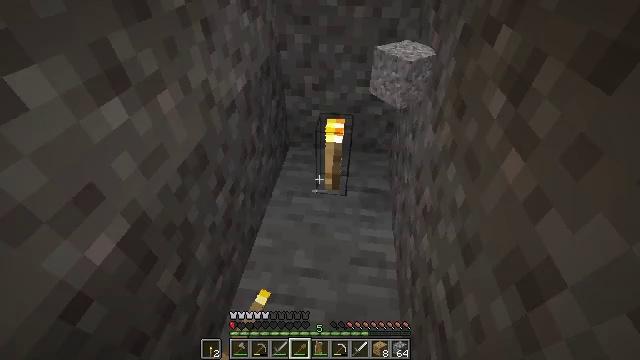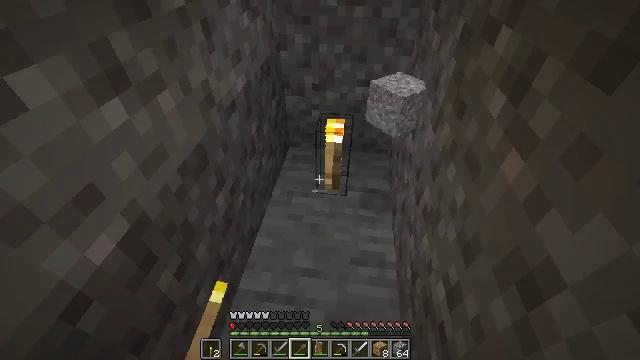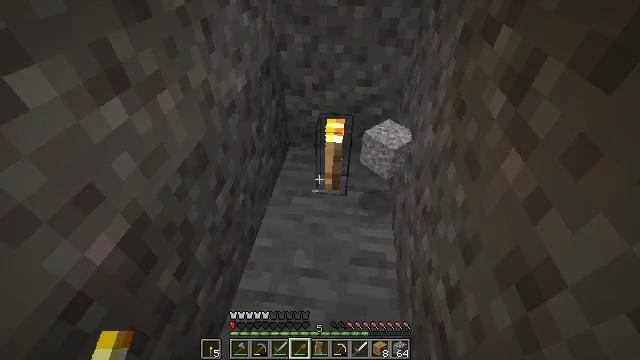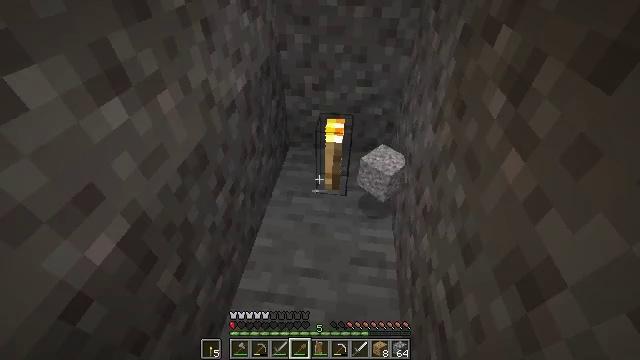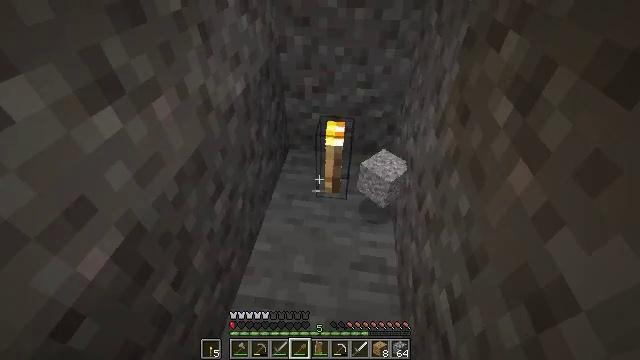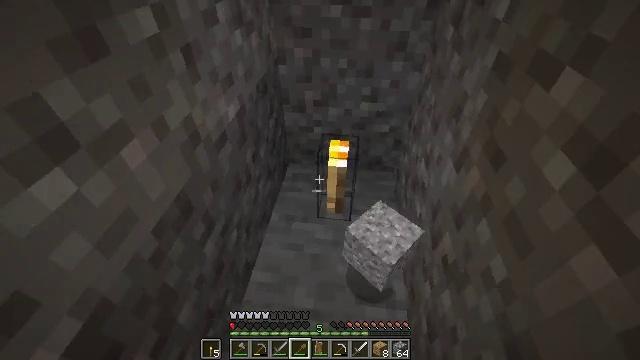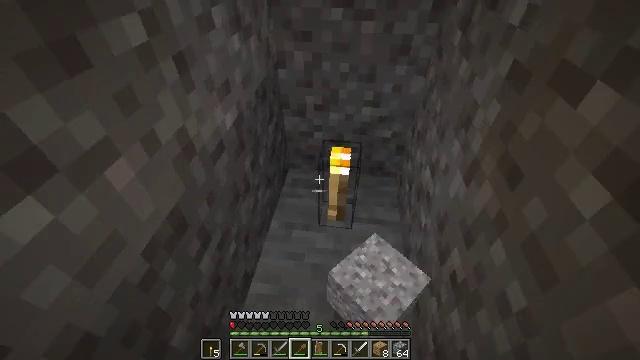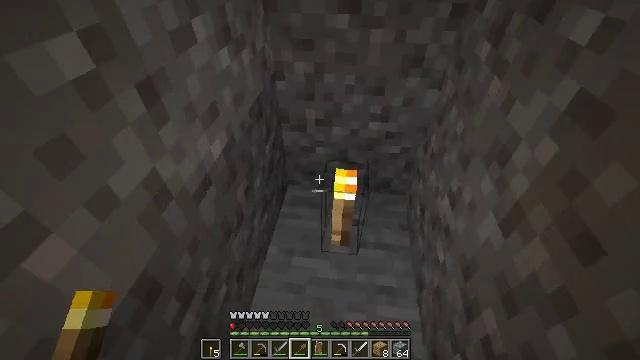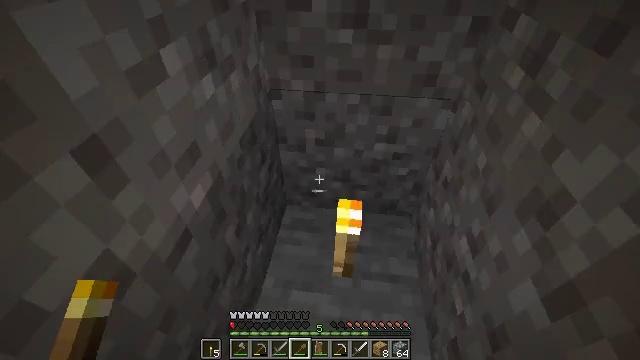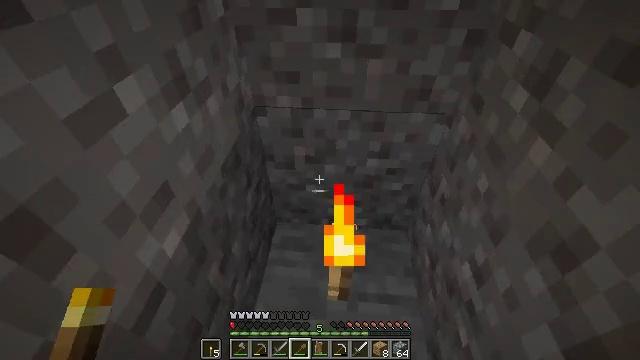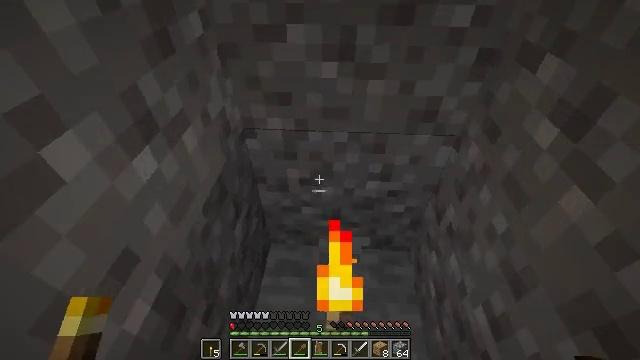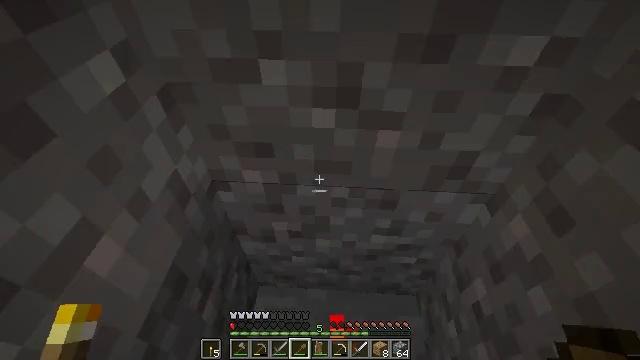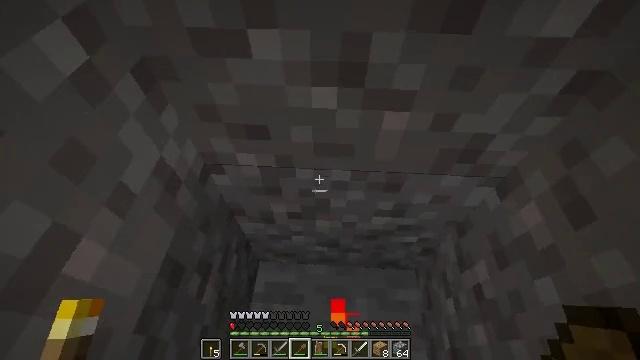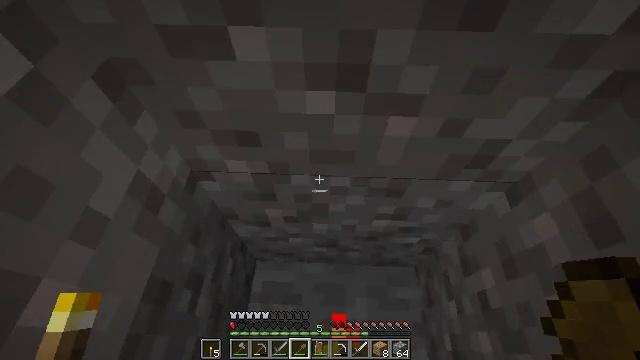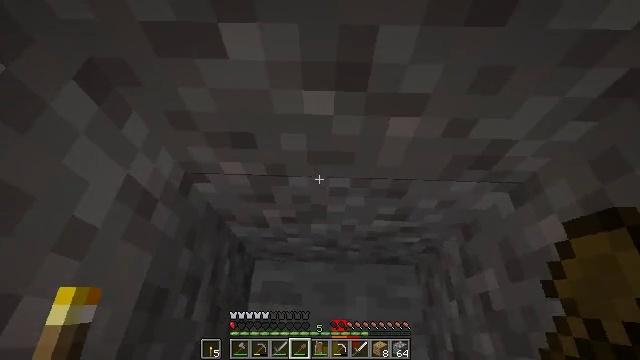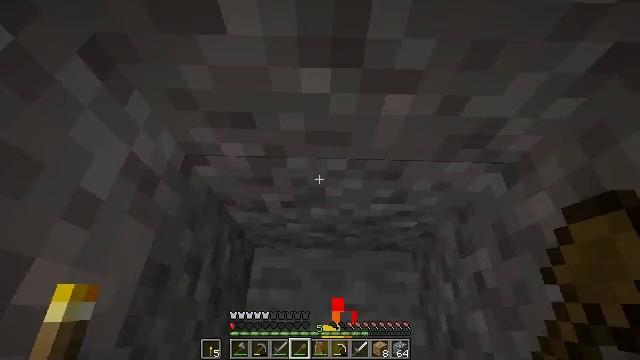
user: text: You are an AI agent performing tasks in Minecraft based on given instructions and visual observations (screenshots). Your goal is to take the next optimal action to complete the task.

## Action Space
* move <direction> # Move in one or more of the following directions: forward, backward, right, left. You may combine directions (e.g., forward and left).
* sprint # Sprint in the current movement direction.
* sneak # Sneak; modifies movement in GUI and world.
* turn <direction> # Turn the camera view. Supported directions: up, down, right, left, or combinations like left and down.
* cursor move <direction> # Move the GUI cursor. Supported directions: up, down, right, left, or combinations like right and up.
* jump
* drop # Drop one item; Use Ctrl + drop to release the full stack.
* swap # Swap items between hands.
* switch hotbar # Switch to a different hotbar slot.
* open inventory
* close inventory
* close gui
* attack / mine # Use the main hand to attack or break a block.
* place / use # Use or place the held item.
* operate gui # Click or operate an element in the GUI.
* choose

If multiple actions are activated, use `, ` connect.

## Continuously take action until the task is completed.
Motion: motion action
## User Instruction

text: Remove the torch from its spot.
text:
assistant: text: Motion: no_op
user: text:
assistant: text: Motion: no_op
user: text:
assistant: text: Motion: no_op
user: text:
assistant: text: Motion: move forward
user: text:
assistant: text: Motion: move forward
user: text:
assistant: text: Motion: move forward
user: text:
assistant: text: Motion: move forward
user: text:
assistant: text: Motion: move forward
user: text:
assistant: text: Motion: move forward, turn right
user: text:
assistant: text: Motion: move forward, turn right
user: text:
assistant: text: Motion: move forward, turn down
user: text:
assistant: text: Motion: turn down
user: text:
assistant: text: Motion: turn down
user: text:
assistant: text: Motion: turn down
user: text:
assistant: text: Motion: move back, turn down
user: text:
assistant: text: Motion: move back
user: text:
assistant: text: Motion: move back
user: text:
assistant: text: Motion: open inventory
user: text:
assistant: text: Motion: open inventory
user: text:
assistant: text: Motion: open inventory
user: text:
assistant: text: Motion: cursor move up, open inventory
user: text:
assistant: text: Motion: no_op
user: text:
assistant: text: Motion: no_op
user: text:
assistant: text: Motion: no_op
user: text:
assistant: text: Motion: no_op
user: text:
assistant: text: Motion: no_op
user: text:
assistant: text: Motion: no_op
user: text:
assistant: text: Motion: cursor move up
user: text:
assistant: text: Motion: cursor move up
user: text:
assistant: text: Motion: no_op